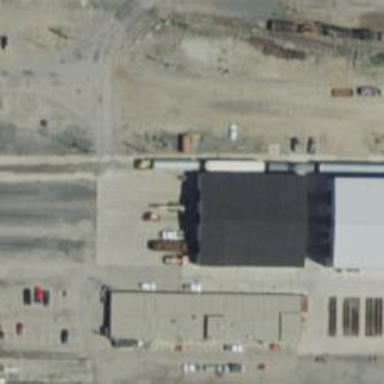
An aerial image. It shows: Railway yard used for servicing trains.